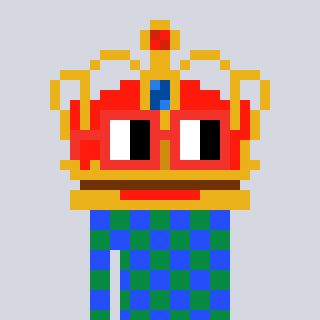
a pixel art character with square red glasses, a crown-shaped head and a green-colored body on a cool background